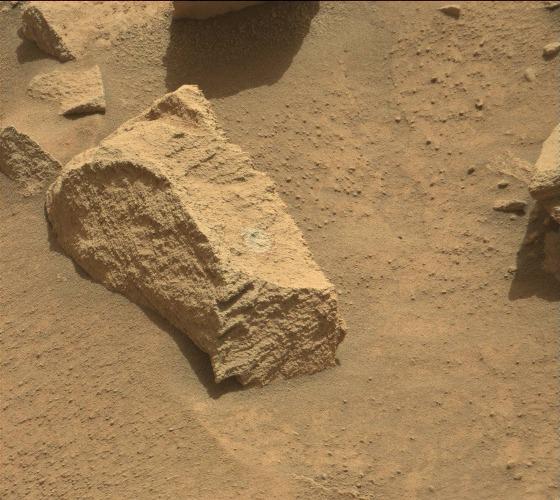
Terrain classes present: Gravel / Sand / Soil, Rock, Shadow